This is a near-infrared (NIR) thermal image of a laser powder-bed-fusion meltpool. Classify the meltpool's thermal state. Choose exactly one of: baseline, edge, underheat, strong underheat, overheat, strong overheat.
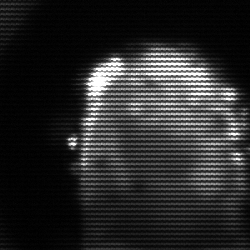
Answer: baseline